Field crop: tomato
Growth stage: 1
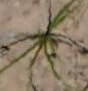
Species: cyperus